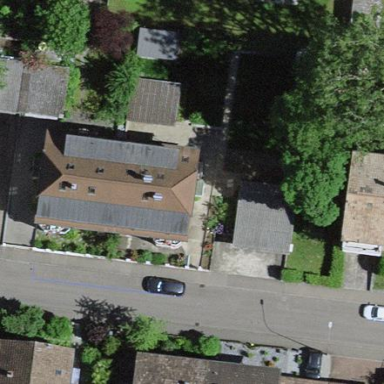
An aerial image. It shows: Building featuring apartments with half-hipped roof.